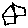
Label: house